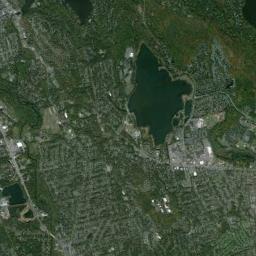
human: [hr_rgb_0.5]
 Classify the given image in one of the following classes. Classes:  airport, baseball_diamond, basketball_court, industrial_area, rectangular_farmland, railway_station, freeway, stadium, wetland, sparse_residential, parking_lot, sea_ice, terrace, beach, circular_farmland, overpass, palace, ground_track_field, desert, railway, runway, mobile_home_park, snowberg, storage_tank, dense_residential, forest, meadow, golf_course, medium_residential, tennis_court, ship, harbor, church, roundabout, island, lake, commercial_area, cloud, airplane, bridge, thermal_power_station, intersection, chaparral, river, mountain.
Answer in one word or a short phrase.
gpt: lake